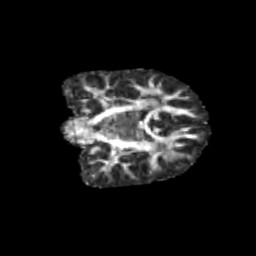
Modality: FA
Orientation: coronal
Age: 11
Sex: male
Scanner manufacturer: siemens
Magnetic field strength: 3 T
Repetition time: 3.8 s
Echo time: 0.07 s